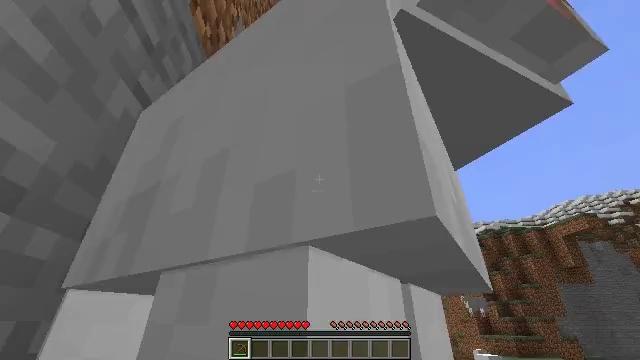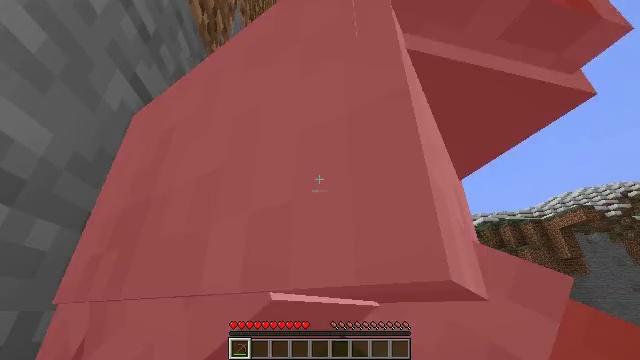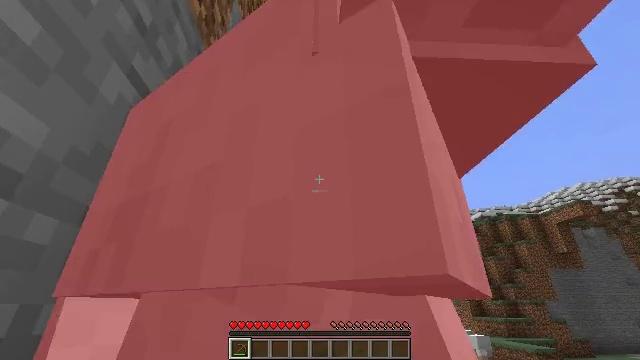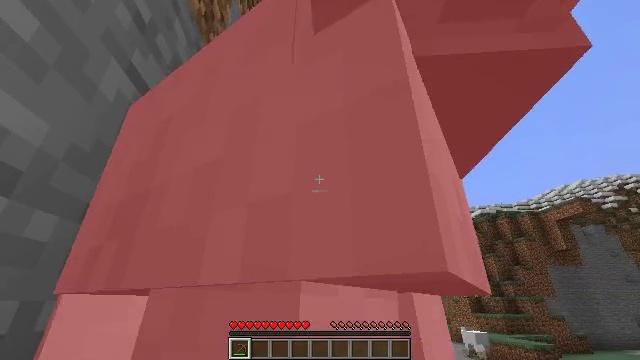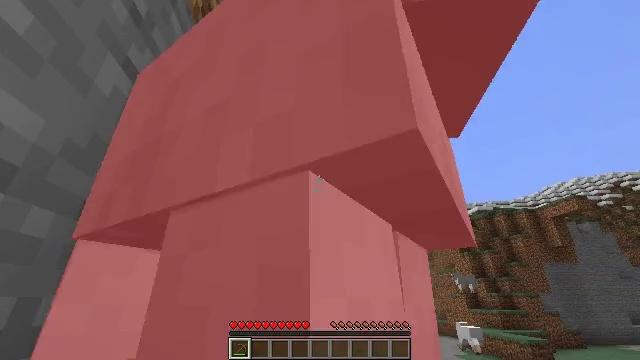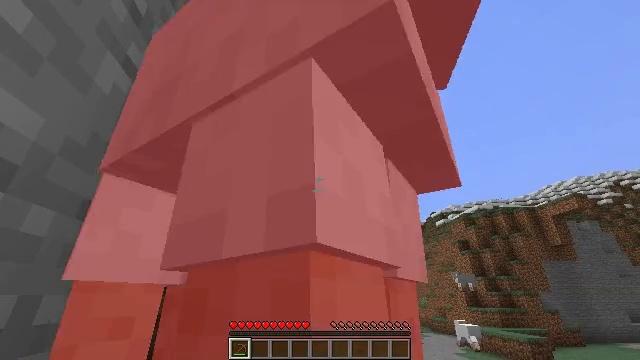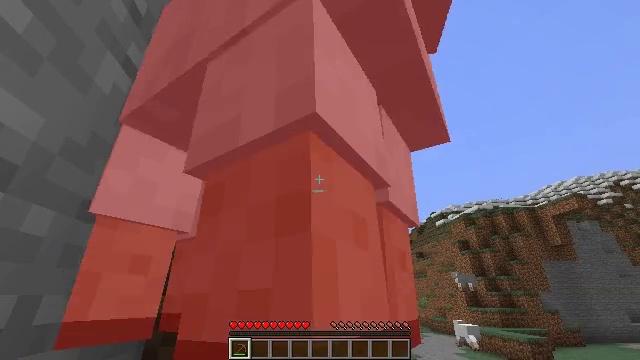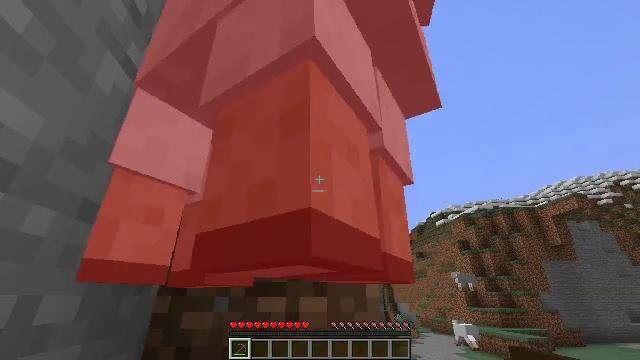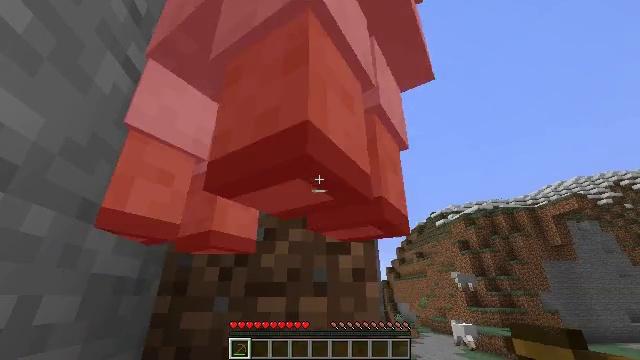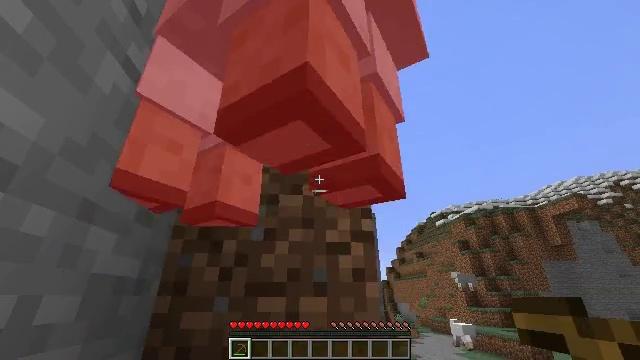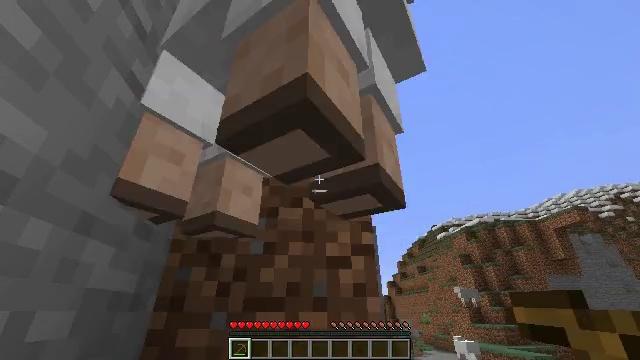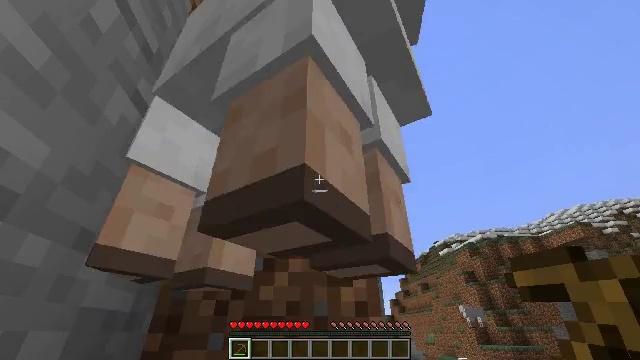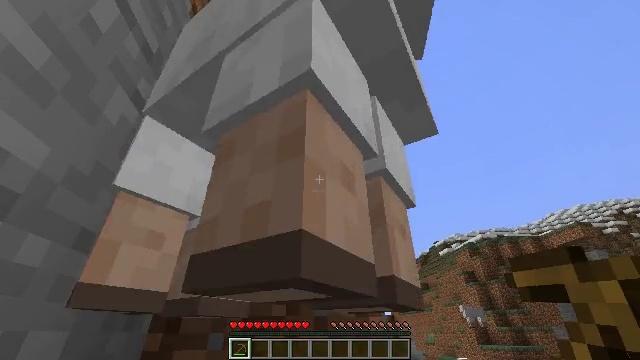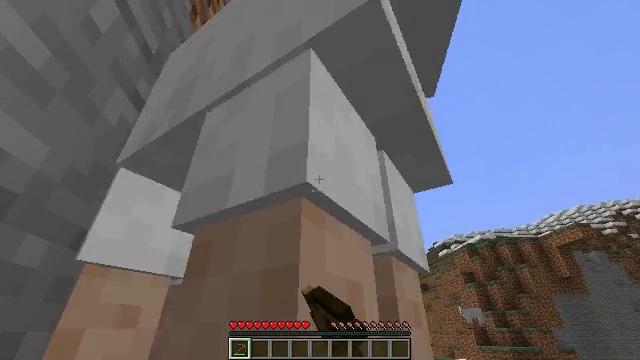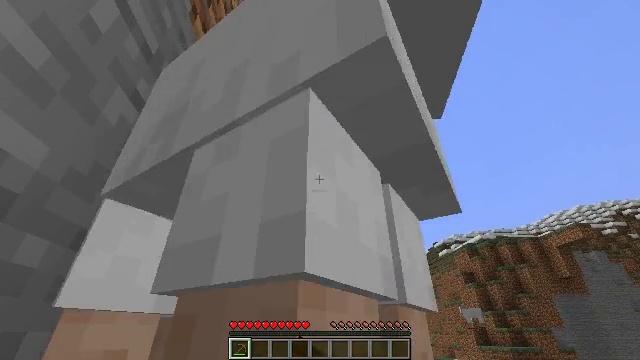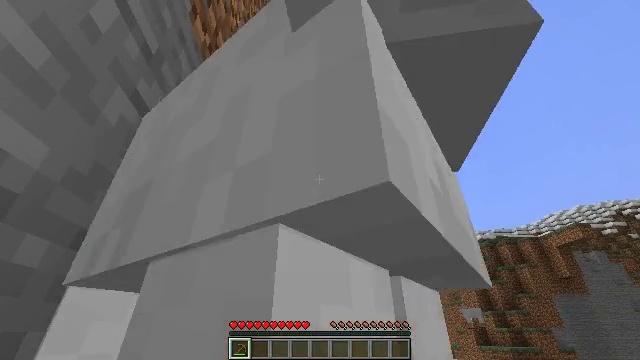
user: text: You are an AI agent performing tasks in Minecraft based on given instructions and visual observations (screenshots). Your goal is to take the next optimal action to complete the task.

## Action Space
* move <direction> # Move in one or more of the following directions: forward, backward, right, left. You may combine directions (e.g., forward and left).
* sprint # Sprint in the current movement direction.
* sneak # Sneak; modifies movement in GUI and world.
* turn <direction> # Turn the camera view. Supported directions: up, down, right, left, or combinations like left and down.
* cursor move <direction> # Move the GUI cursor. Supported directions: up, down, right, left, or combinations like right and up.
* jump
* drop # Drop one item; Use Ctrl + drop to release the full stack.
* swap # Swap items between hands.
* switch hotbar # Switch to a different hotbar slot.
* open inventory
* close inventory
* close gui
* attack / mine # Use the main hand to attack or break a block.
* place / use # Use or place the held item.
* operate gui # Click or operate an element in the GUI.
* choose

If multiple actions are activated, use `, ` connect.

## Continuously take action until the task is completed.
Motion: motion action
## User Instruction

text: Kill the sheep.
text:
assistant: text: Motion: turn down
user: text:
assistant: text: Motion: turn down
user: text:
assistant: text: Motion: no_op
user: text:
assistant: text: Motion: no_op
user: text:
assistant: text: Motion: no_op
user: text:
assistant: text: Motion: no_op
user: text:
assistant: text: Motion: no_op
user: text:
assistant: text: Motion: no_op
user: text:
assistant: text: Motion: no_op
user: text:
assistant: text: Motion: turn up
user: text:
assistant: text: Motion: turn up
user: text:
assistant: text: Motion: attack / mine
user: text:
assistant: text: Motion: attack / mine
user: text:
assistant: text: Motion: attack / mine
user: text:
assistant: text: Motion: attack / mine
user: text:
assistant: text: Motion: no_op
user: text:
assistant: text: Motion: no_op